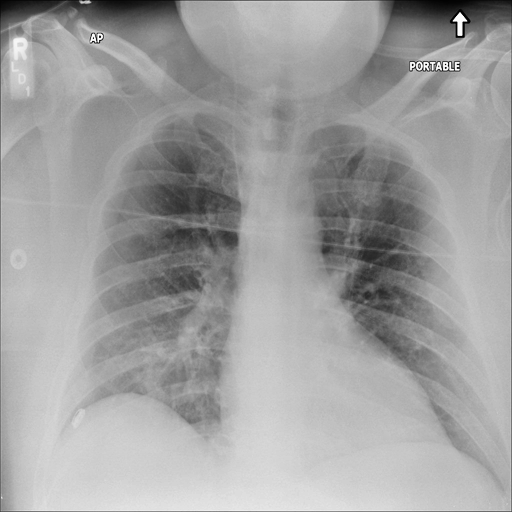
Finding: NORMAL